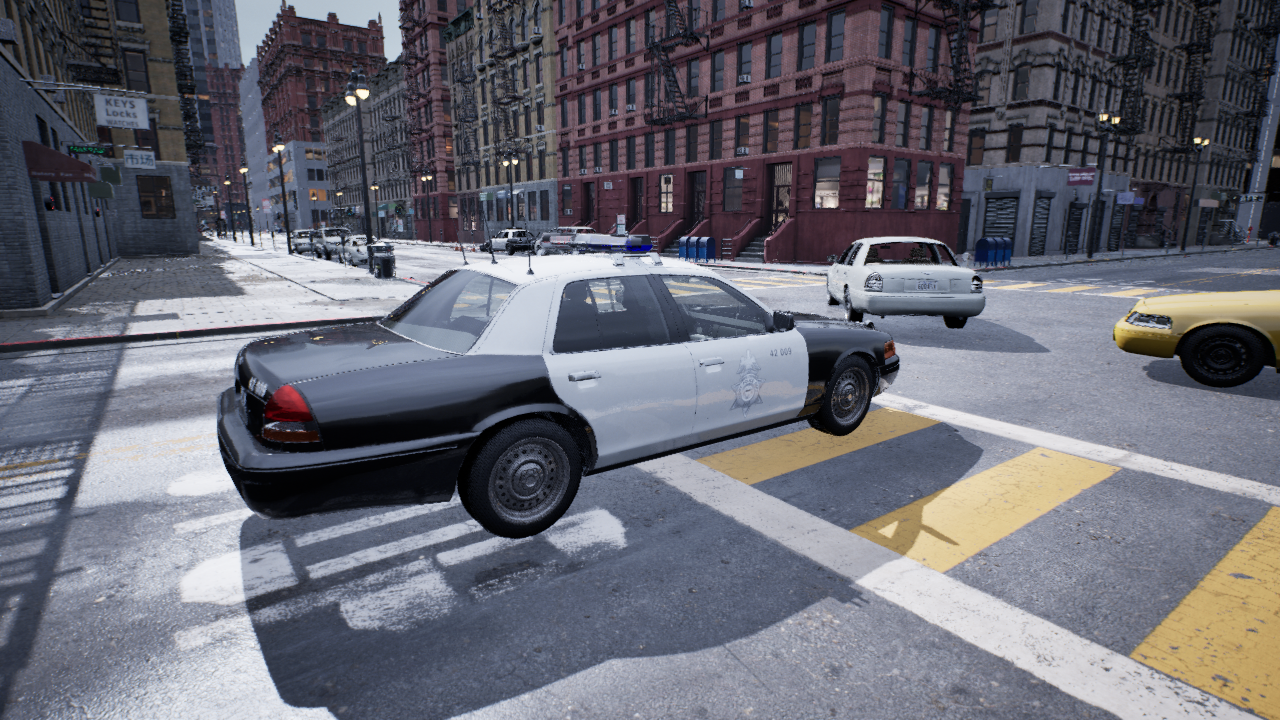
Venue: residential
Lighting: overcast
Vehicle rig: sedan